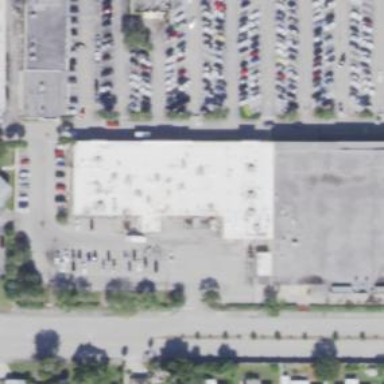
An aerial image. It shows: Retail building.